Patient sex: F
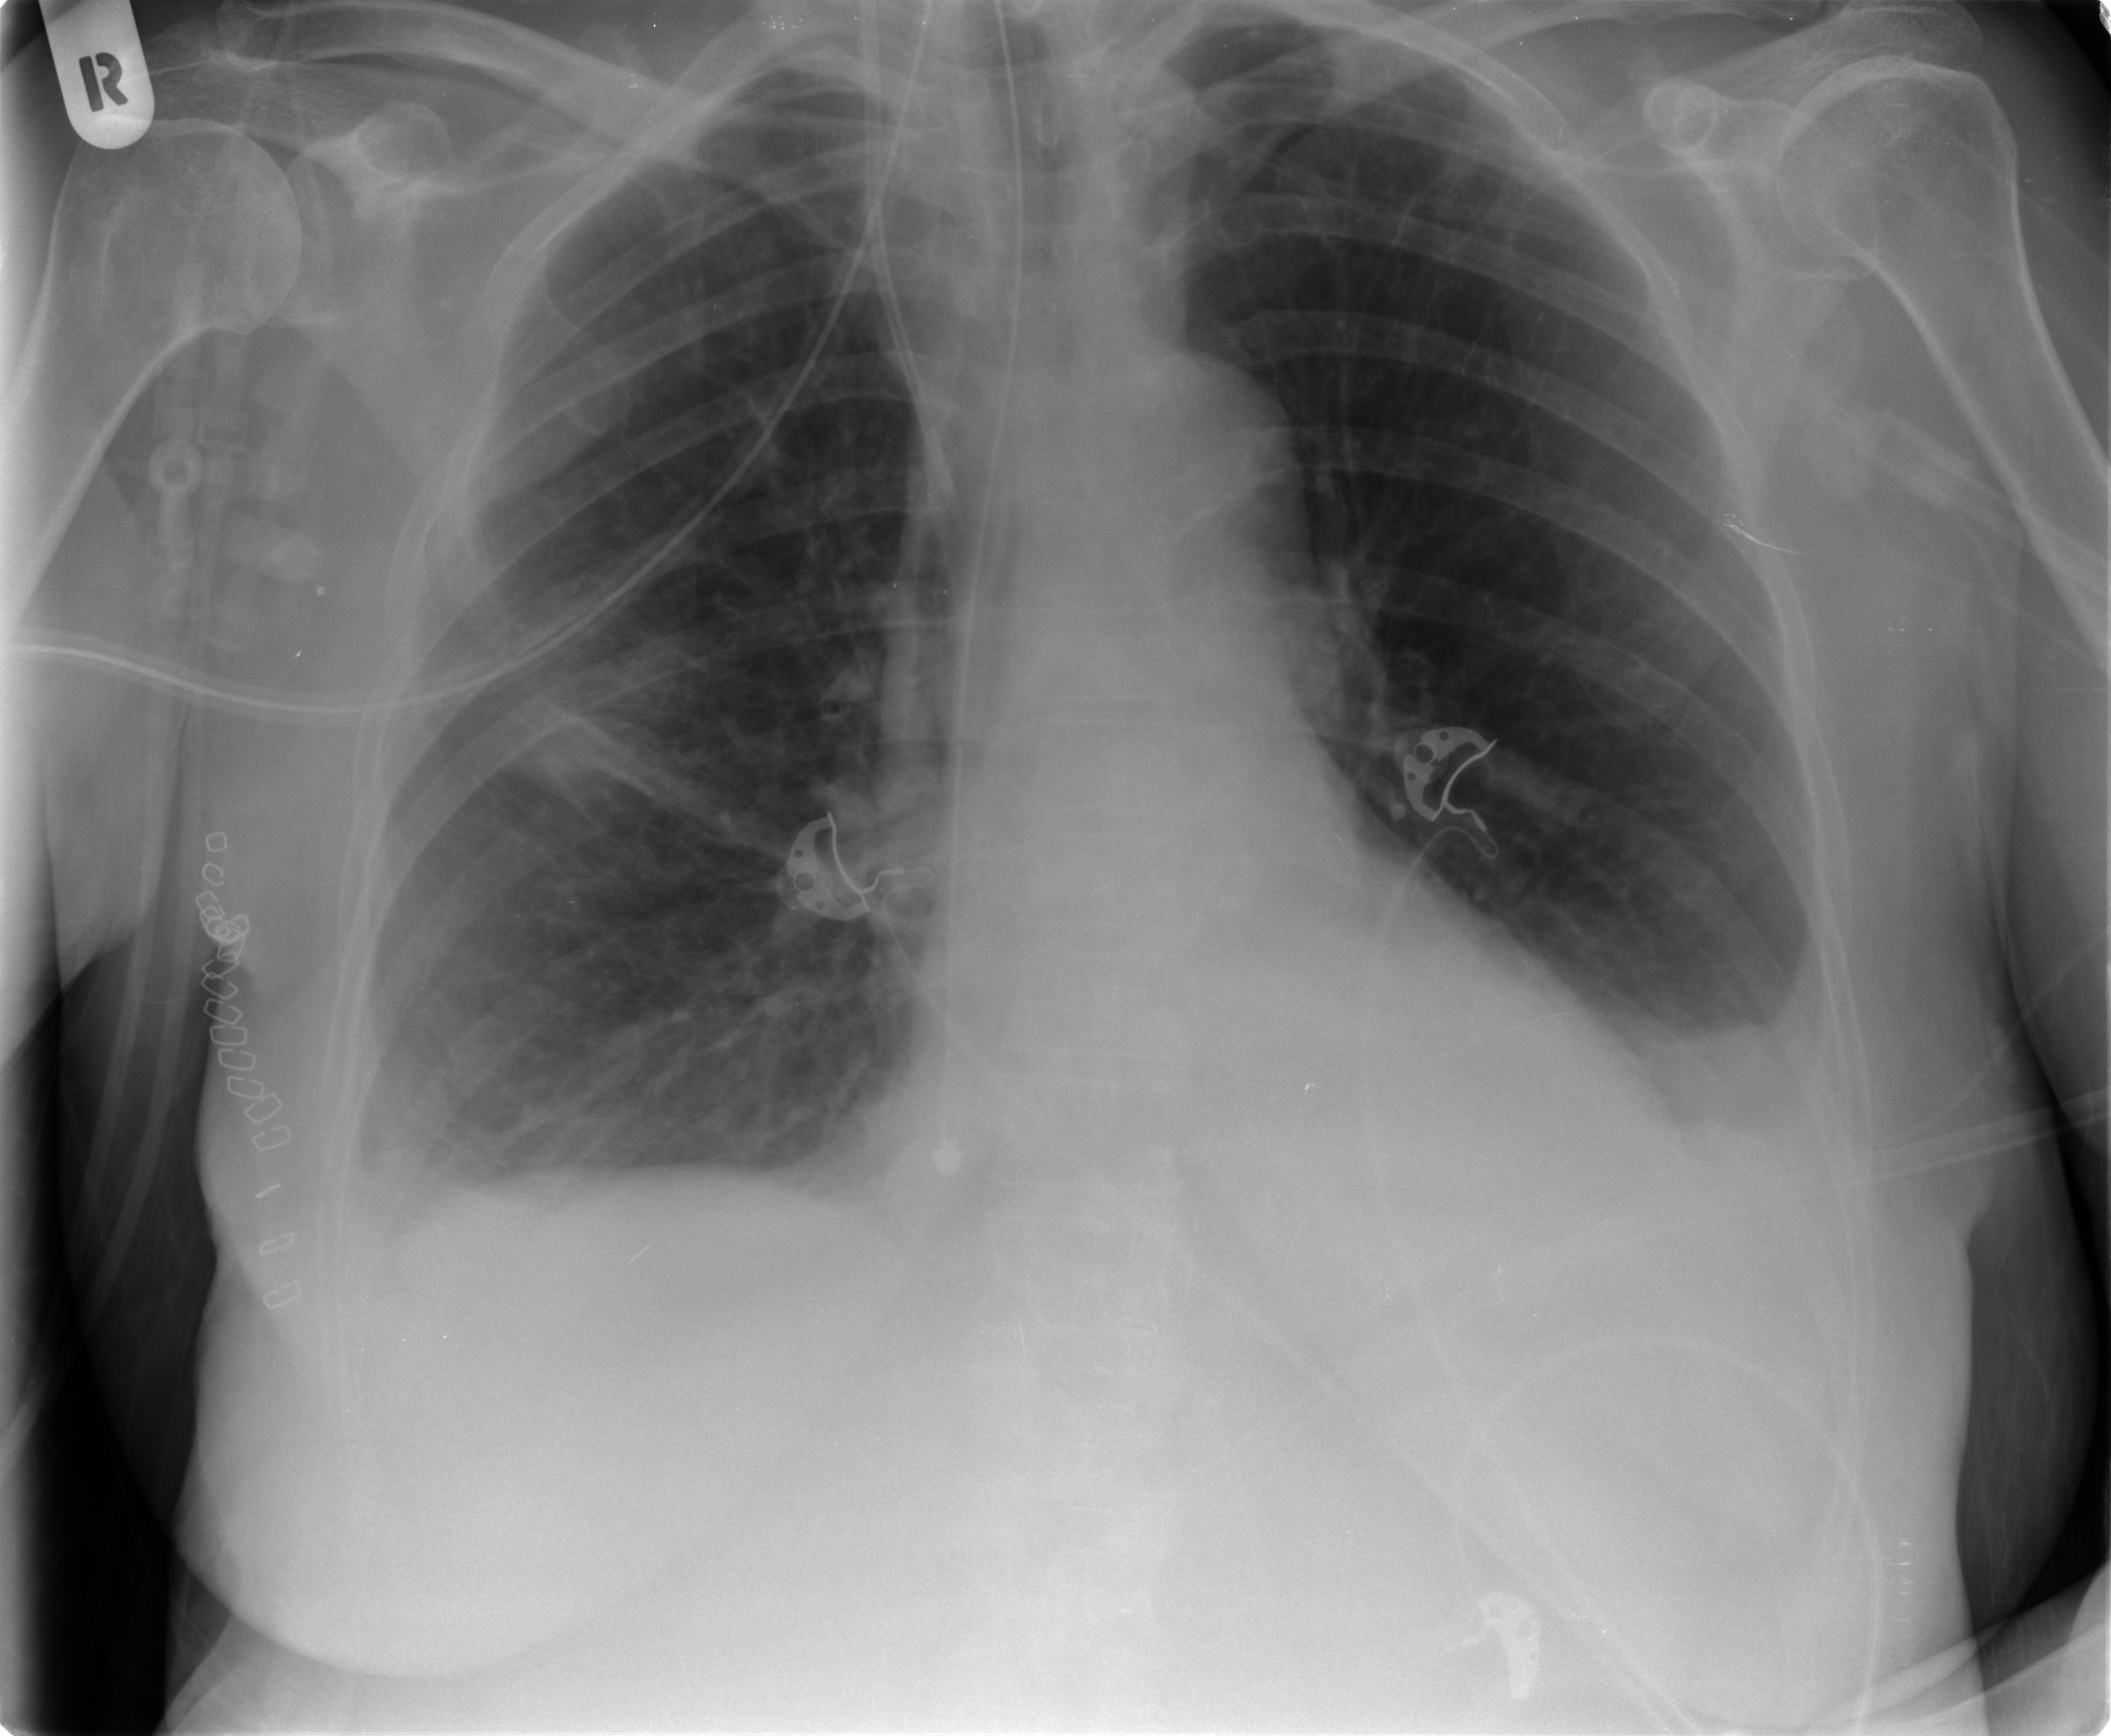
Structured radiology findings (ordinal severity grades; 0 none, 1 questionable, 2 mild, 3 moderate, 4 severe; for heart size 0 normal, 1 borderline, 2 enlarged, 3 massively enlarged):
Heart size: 0
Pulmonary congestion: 1
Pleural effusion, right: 1
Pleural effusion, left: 1
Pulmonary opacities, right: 0
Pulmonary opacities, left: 0
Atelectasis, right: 1
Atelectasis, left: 1